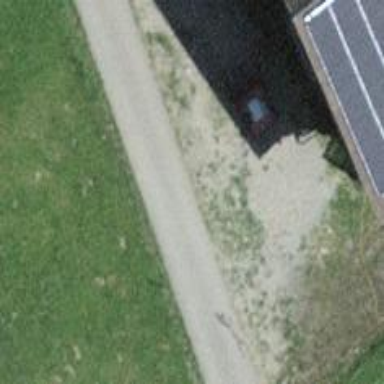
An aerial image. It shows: Service road with paved surface.